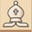
Piece: wB